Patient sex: F
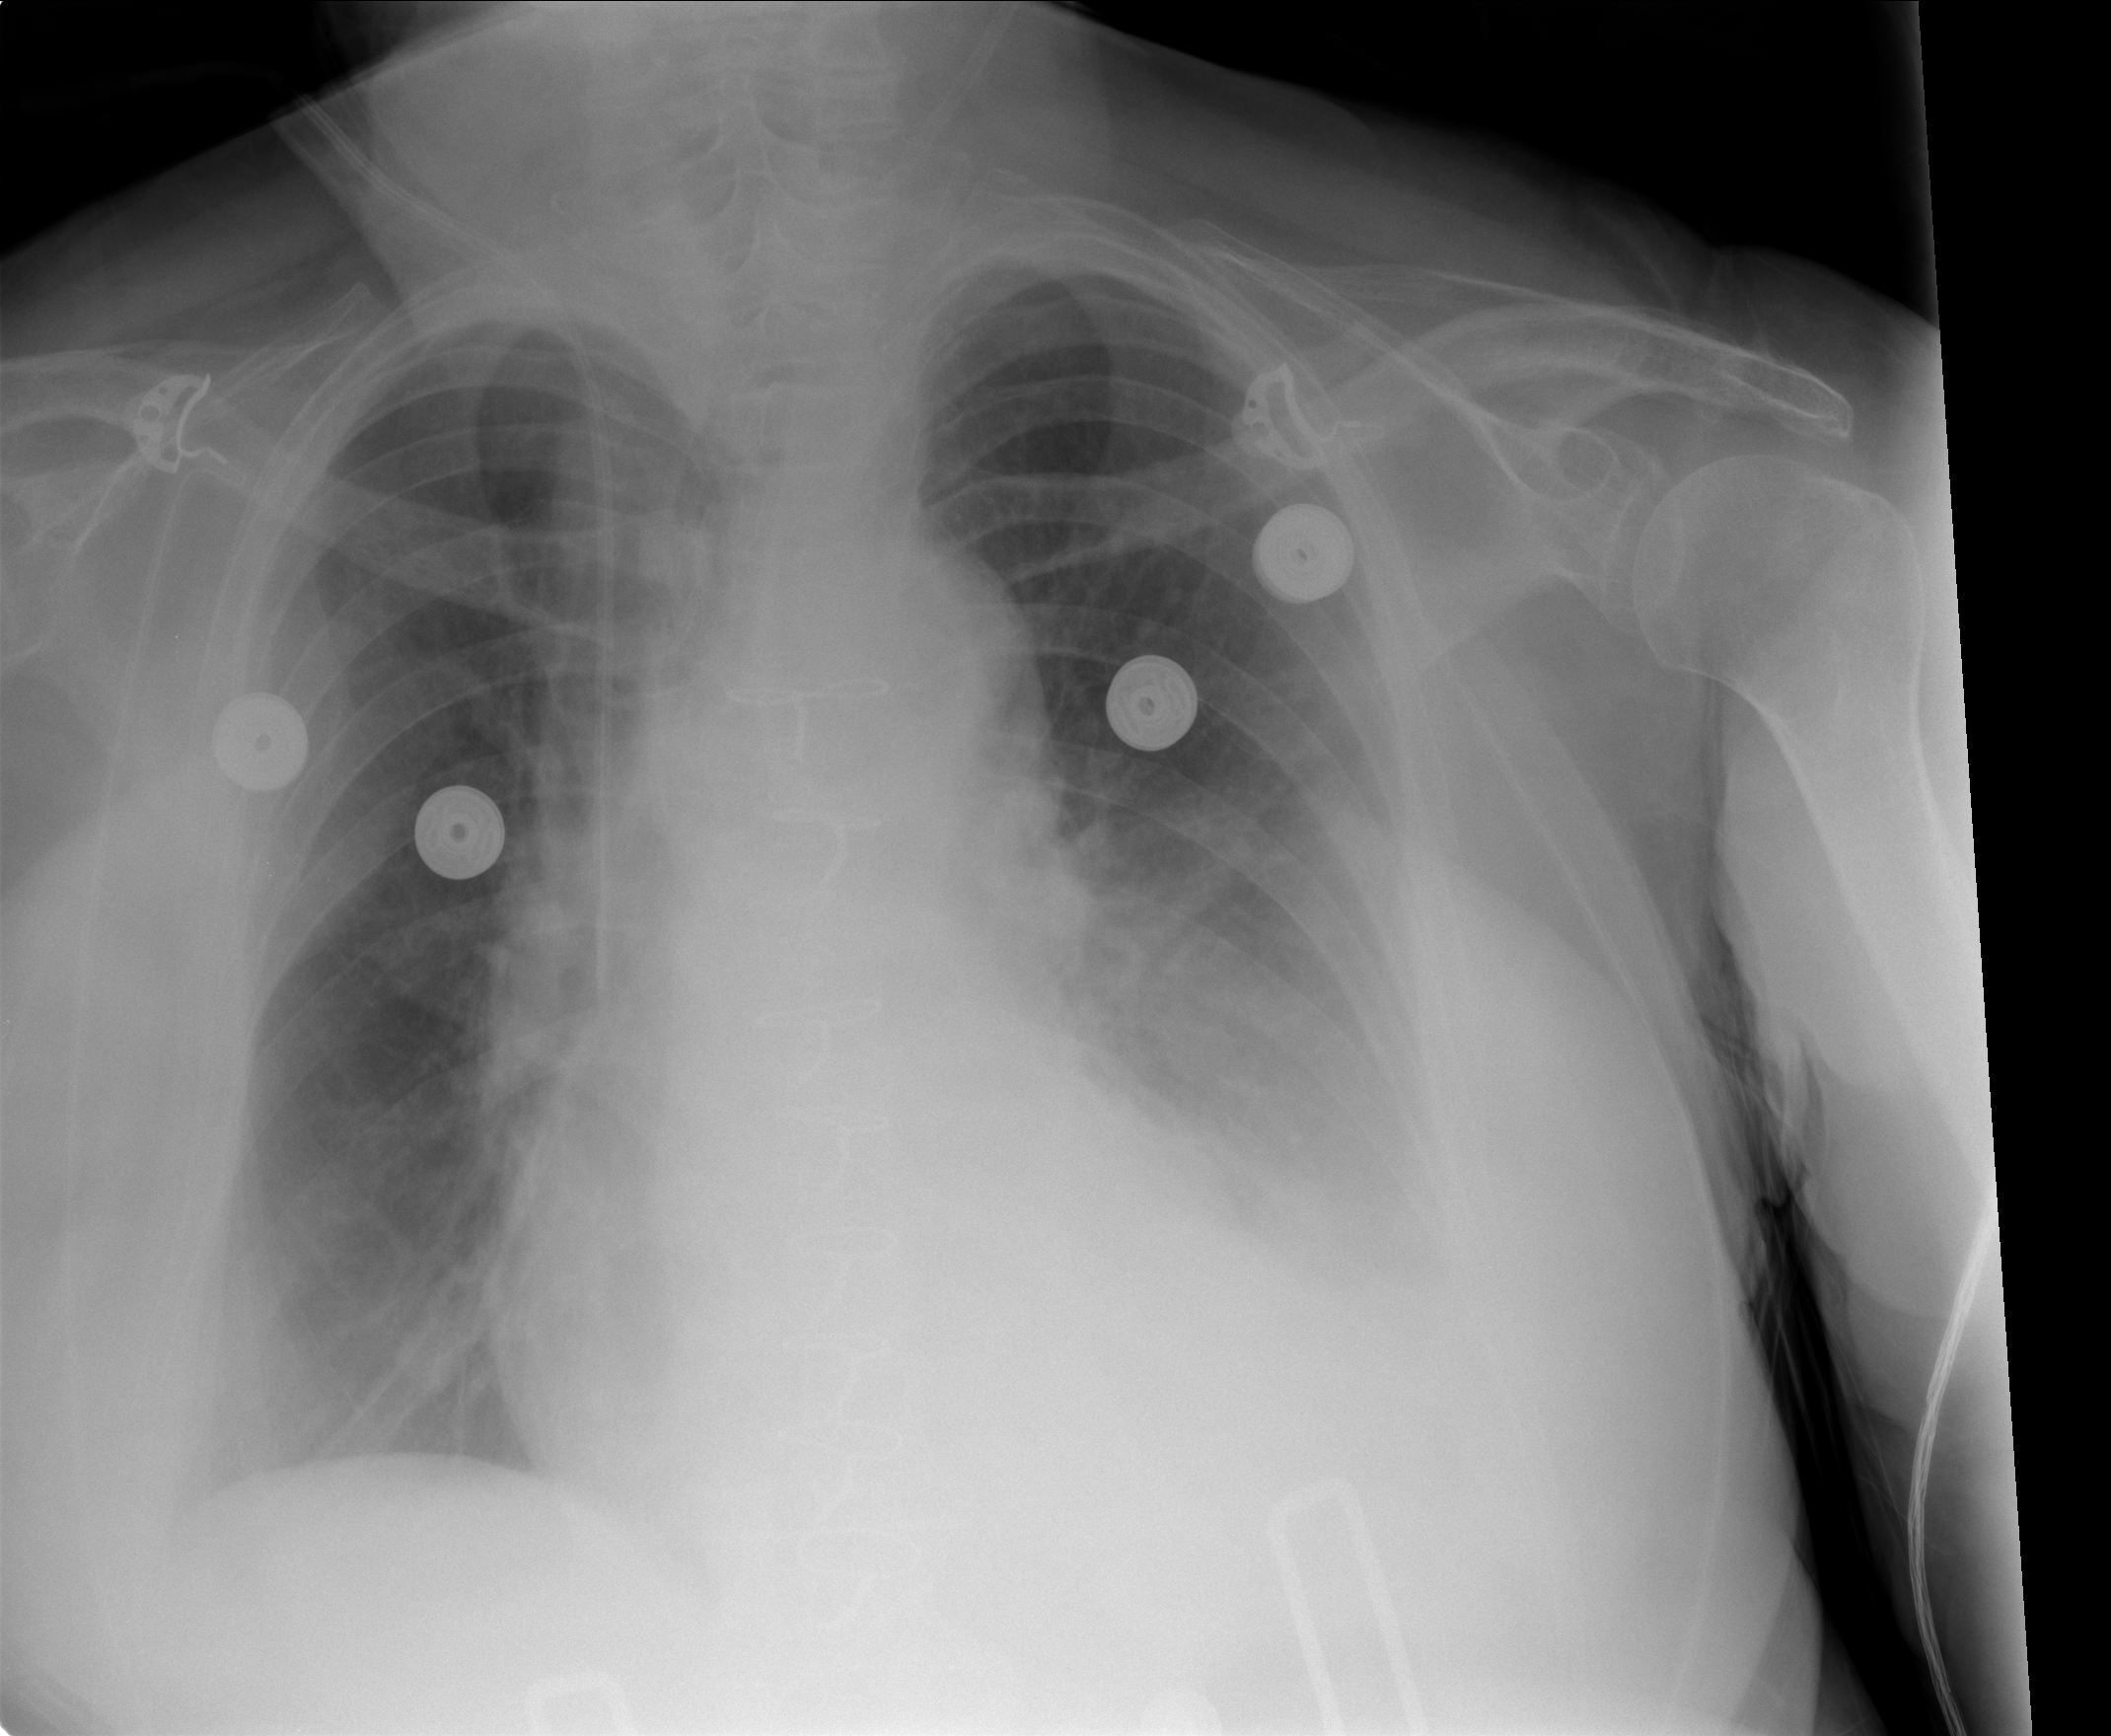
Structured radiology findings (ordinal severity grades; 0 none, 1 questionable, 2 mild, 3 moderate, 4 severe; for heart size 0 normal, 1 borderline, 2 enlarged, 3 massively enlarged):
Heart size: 1
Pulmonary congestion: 0
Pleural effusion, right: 1
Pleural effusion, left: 2
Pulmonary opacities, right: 0
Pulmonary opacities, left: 0
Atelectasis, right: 0
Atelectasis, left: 2